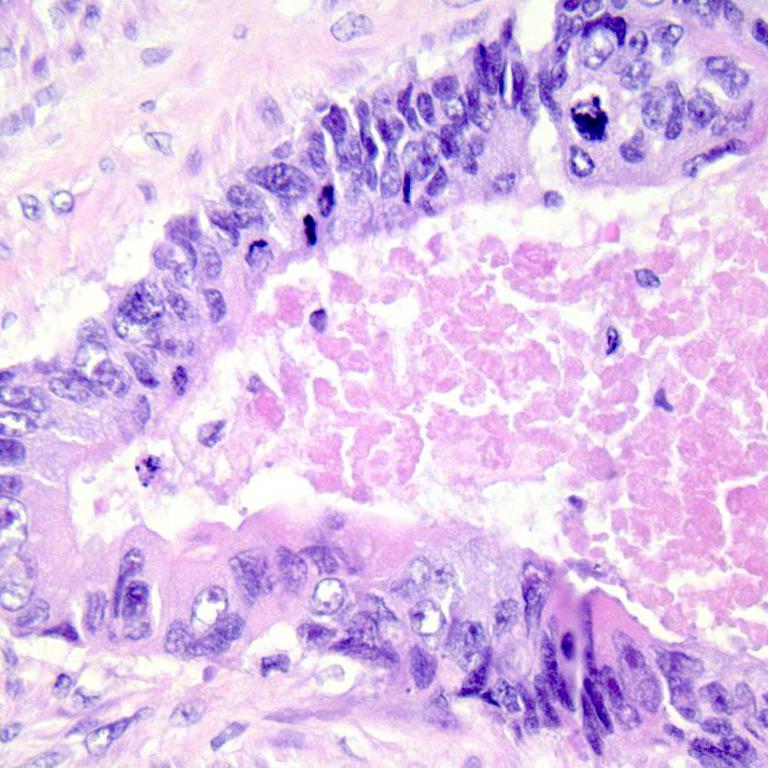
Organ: colon
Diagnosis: adenocarcinomas